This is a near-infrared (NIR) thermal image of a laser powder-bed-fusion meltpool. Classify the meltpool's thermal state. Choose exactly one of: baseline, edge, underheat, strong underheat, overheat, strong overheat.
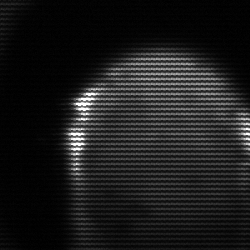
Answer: edge